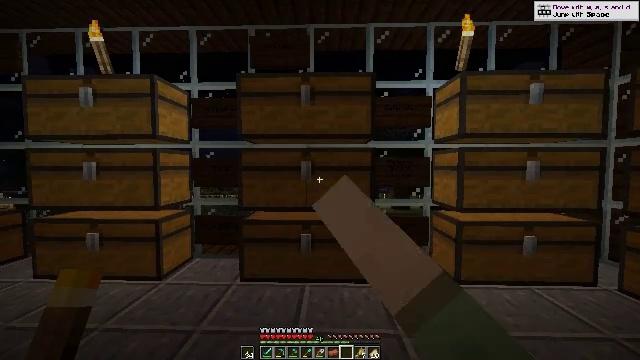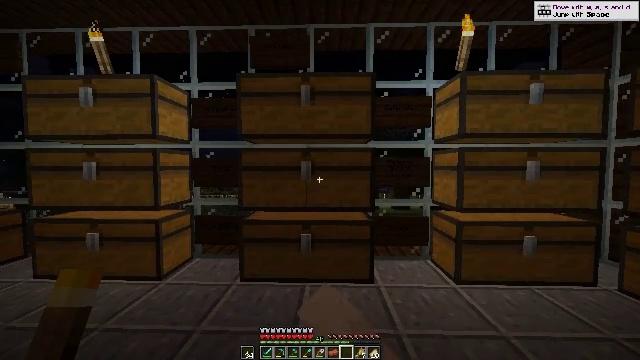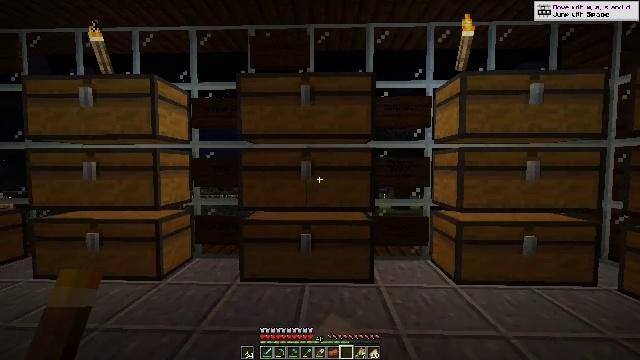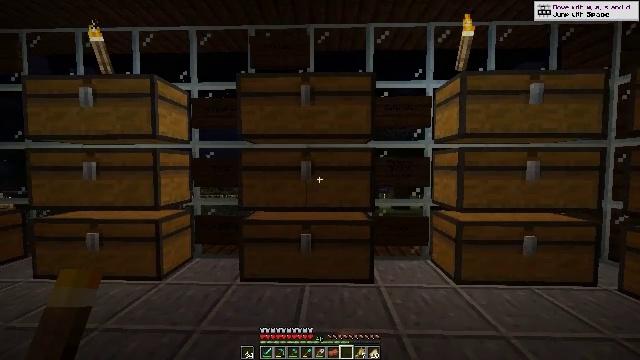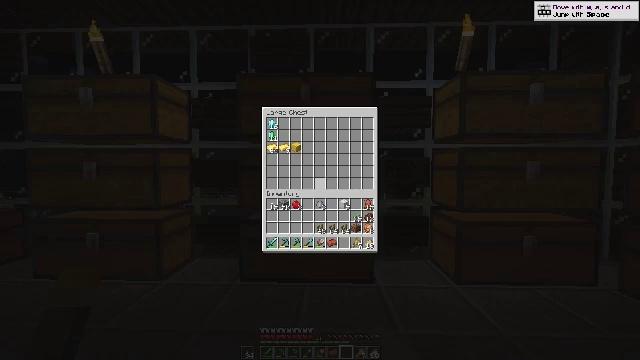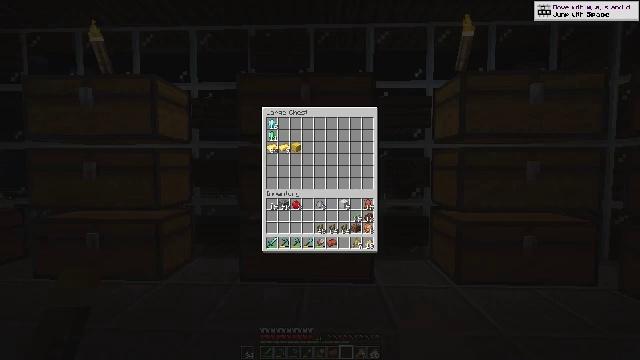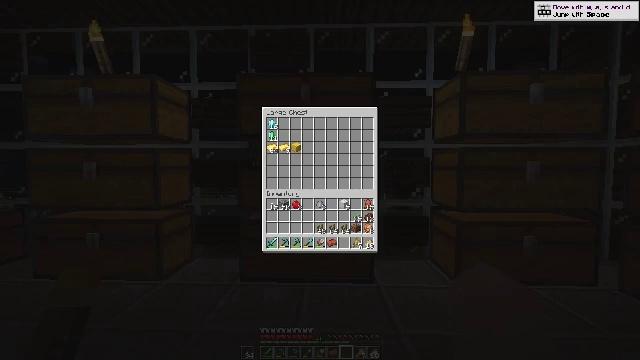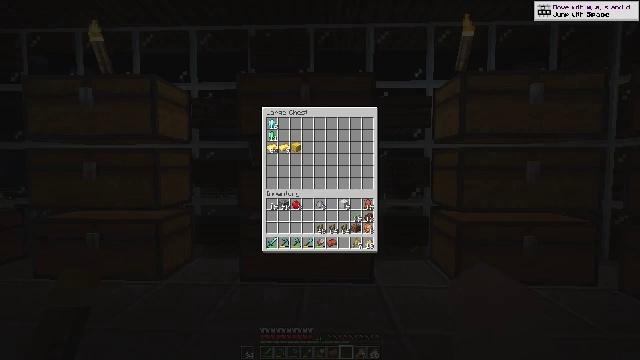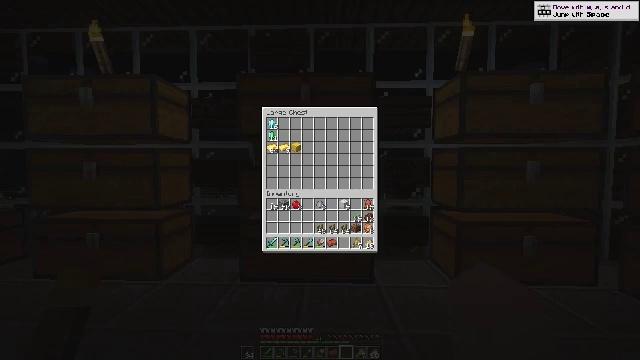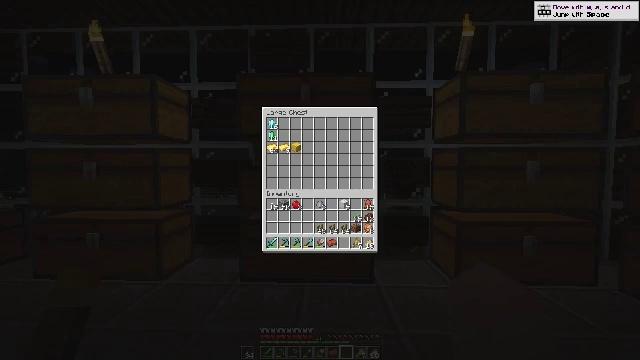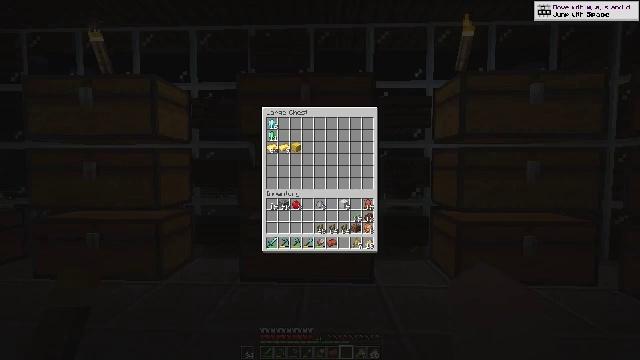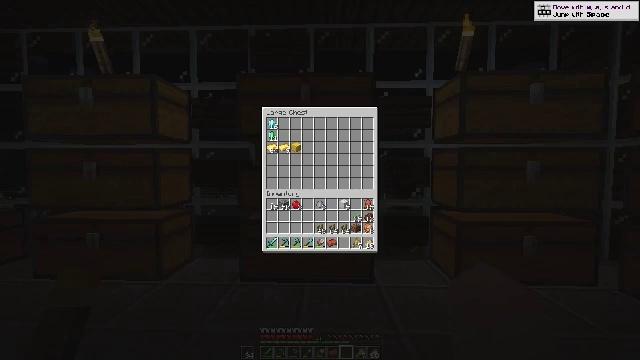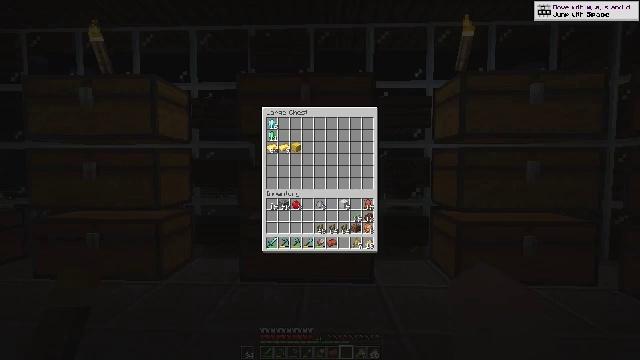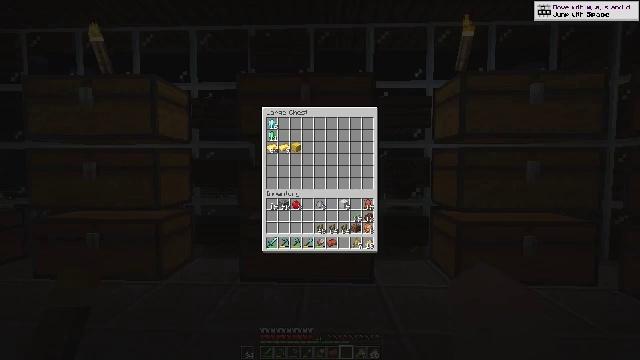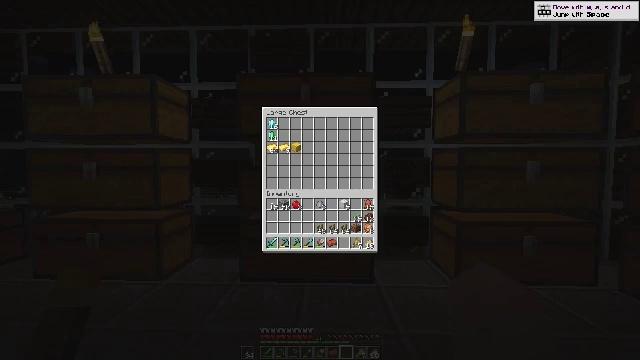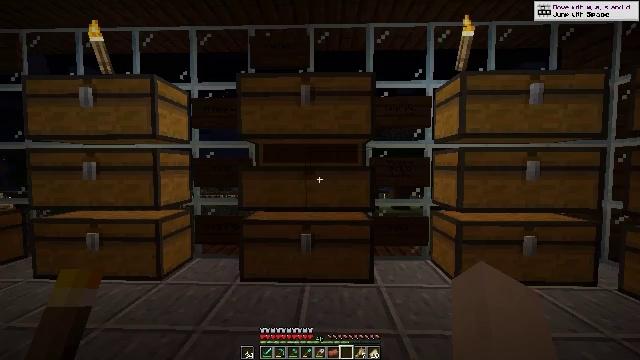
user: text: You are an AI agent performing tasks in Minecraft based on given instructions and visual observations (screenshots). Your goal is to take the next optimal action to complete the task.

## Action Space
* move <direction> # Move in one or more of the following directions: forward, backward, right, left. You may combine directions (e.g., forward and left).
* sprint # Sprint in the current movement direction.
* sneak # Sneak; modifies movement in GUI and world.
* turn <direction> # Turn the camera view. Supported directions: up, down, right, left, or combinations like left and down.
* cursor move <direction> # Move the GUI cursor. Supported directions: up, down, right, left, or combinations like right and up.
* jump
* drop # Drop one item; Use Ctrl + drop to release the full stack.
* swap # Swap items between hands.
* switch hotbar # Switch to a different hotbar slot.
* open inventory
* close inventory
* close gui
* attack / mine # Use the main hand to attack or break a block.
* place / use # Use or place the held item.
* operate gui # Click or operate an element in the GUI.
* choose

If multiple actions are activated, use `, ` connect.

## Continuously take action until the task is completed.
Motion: motion action
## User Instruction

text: Transform iron ingot into iron nugget.
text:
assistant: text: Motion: use / place
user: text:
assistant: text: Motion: use / place
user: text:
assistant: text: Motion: no_op
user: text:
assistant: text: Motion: no_op
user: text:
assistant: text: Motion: turn left and up
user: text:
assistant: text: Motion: no_op
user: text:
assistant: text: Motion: no_op
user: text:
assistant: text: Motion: no_op
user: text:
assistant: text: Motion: no_op
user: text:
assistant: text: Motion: no_op
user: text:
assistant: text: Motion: no_op
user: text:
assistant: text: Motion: no_op
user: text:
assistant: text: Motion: no_op
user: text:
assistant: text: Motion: no_op
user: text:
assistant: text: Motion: no_op
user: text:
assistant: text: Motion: no_op
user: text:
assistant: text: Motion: no_op
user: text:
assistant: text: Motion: no_op
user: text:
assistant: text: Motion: turn left and down
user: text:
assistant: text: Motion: turn down
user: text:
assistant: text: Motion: turn down
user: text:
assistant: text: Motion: turn down
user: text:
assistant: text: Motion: no_op
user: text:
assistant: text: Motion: no_op
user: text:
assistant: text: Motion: use / place
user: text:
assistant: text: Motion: use / place
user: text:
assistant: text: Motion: use / place
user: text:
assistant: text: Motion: no_op
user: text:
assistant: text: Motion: no_op
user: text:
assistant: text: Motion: no_op